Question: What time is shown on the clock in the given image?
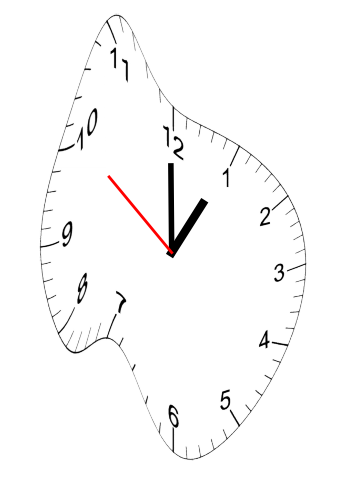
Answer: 12:59:51